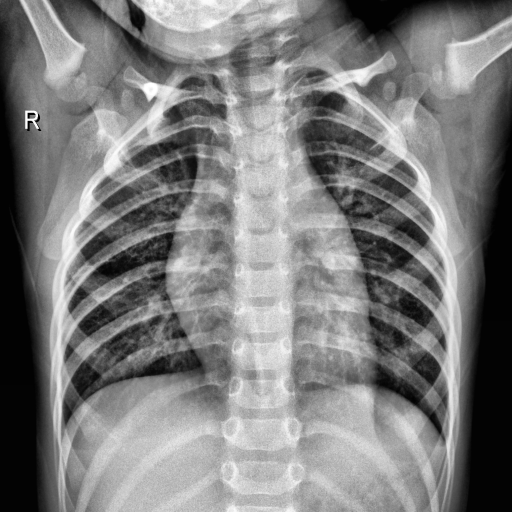
Finding: NORMAL